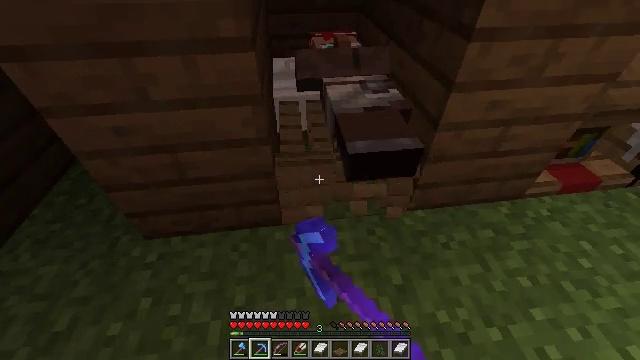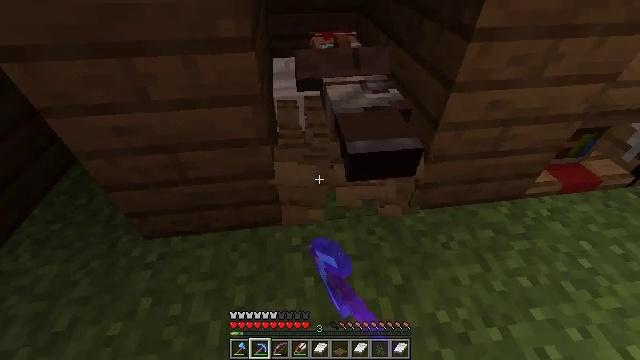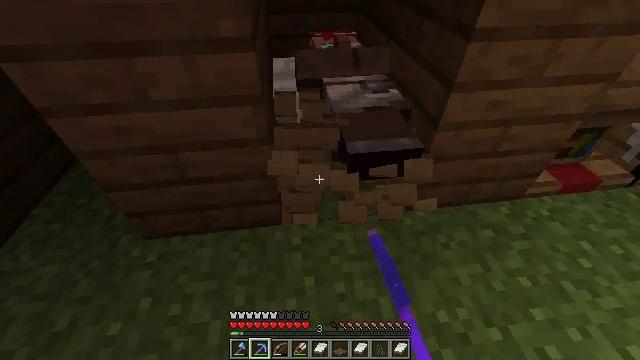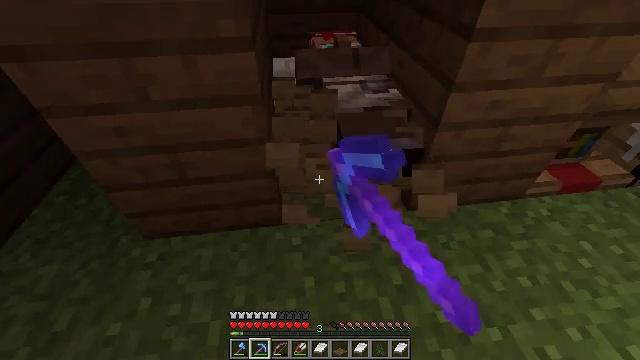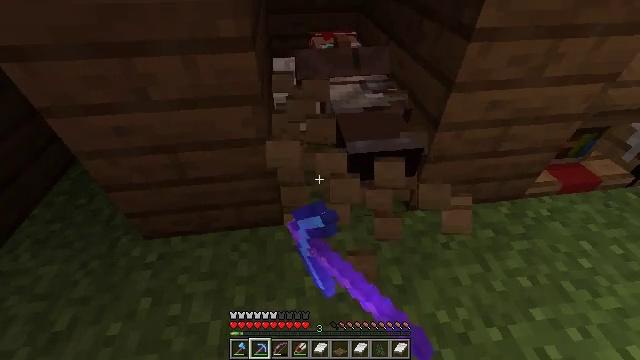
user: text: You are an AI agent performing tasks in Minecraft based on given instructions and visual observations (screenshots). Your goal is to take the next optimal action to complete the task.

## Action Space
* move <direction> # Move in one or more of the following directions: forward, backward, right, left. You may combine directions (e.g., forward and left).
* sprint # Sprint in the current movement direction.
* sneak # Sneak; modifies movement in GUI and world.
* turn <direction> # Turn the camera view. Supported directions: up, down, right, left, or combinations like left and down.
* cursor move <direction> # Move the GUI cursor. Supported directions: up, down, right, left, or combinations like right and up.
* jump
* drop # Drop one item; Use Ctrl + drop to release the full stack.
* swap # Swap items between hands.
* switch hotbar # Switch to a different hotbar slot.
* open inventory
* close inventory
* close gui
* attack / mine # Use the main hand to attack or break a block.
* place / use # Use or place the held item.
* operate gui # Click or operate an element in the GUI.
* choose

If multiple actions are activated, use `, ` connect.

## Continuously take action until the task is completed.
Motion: motion action
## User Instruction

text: Retrieve the white bed for later use.
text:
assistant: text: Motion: attack / mine
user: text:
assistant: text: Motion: attack / mine
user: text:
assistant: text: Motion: attack / mine
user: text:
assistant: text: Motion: attack / mine
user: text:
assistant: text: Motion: attack / mine